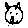
Label: cat